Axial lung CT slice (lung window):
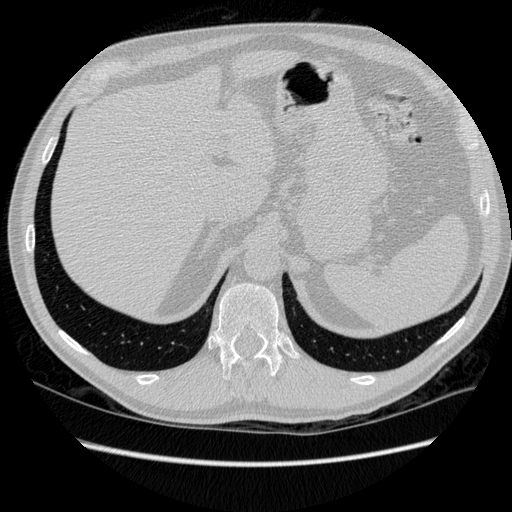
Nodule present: no